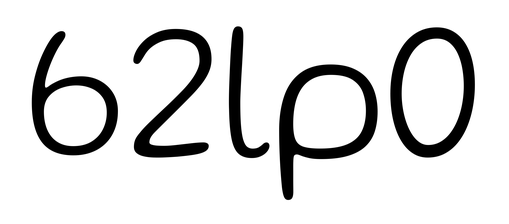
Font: Gluten_ExtraLight